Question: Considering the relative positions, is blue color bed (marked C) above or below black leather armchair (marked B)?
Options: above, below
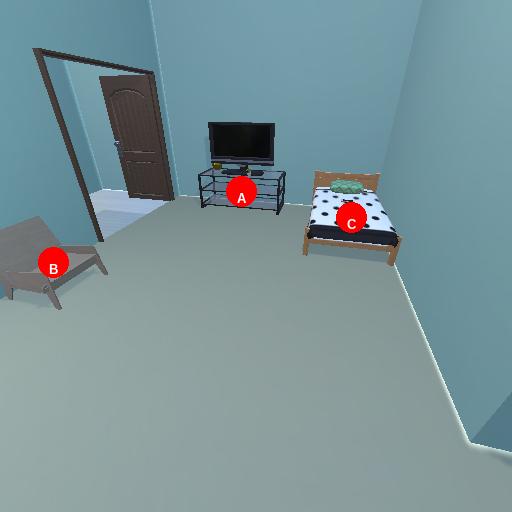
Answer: above